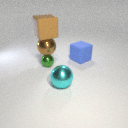
small green metal sphere below large brown metal sphere